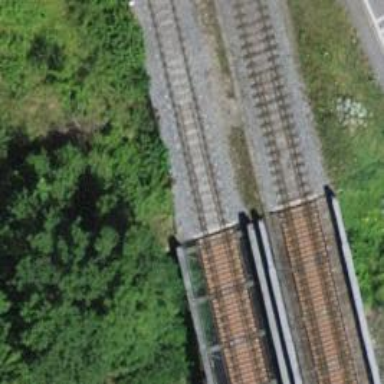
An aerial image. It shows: Bridge crossing over electrified rail tracks with contact lines. It serves as siding.